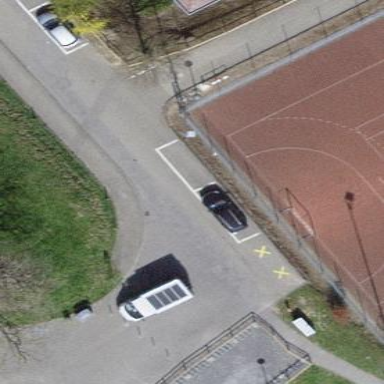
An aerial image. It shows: Parking lane designated for parking.